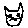
Label: cat